Interaction volume radius: 5 \u00c5
Interaction volume height: 15 \u00c5
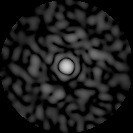
Disorder parameter: 0.8471